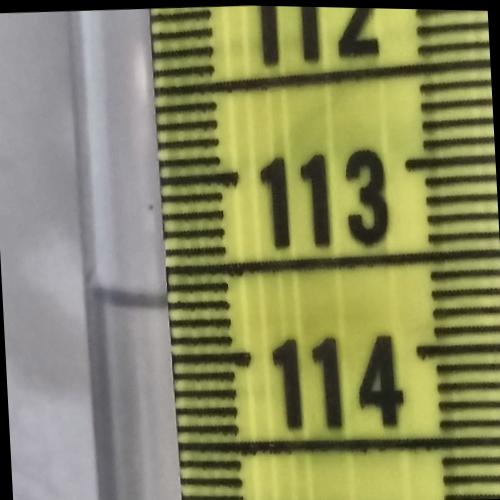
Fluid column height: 113.7 cm